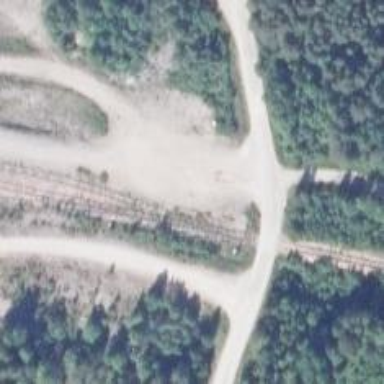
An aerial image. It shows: Unused railway yard.